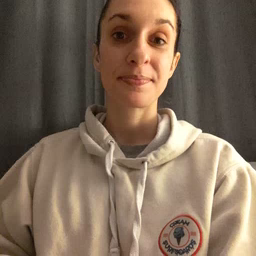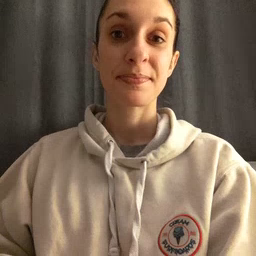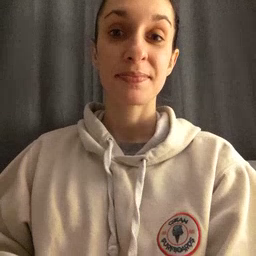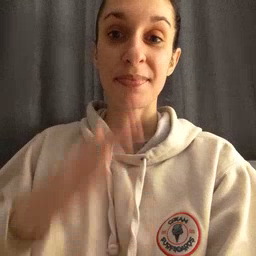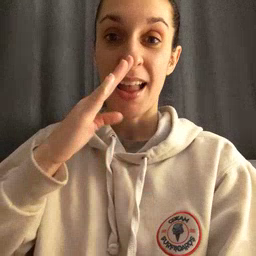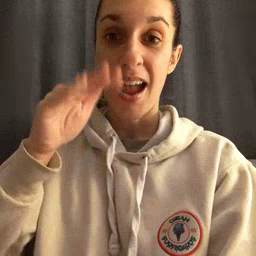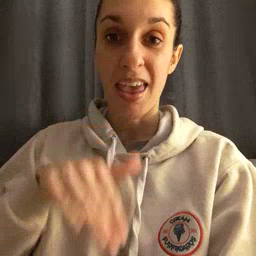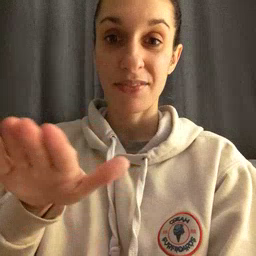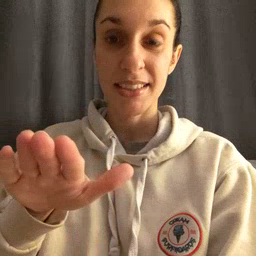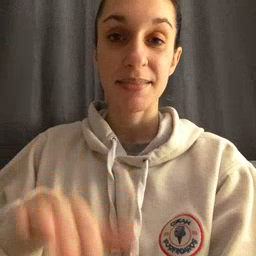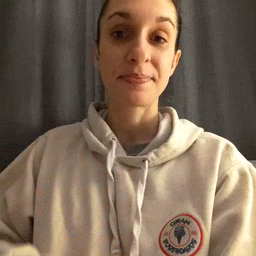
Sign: elephant